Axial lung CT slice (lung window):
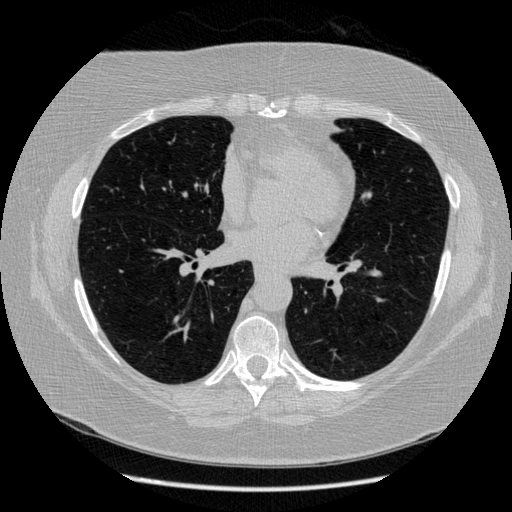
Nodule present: no